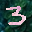
Label: 3